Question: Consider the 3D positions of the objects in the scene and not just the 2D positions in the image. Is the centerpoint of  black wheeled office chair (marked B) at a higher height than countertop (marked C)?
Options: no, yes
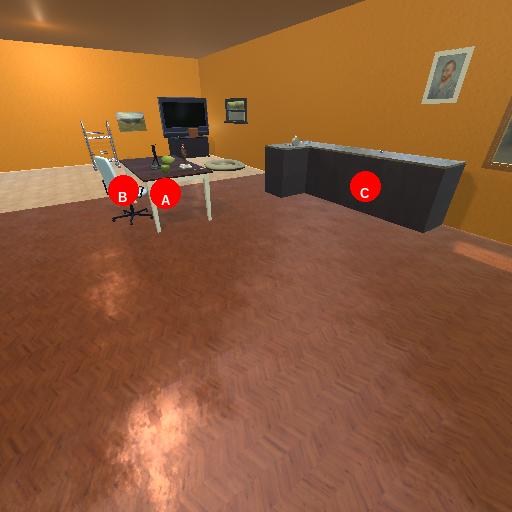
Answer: no